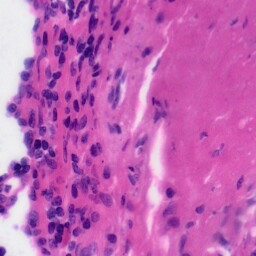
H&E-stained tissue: Tonsil